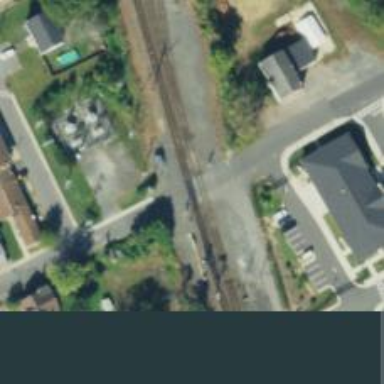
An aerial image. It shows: Railway track.